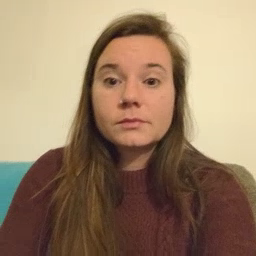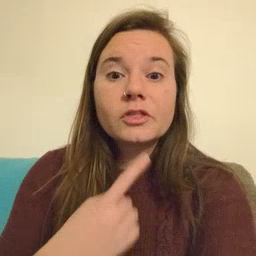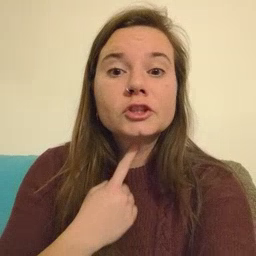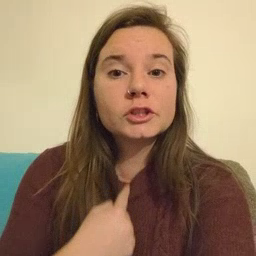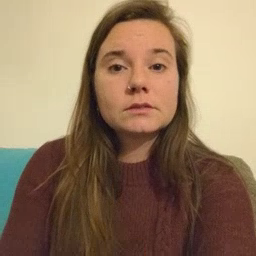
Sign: thirsty